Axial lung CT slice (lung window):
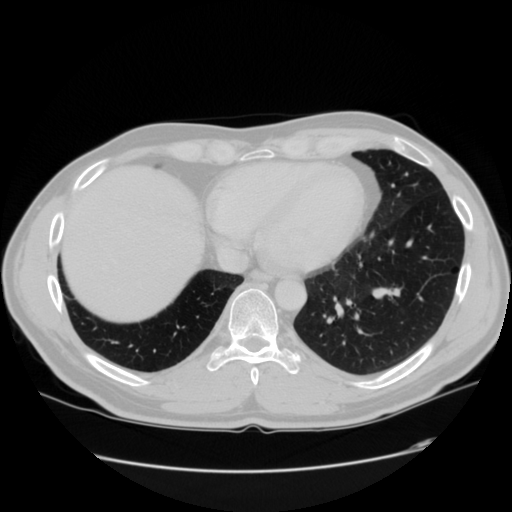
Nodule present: no